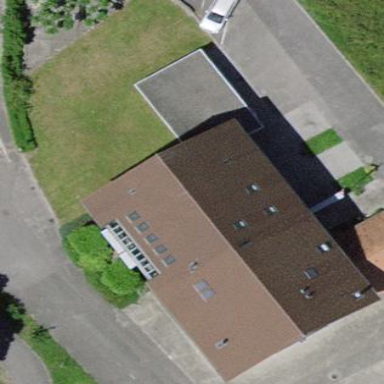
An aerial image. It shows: Residential building.